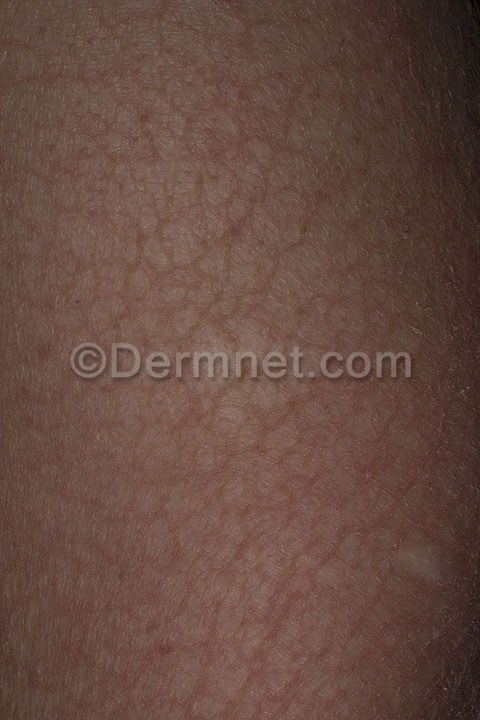
Disease: Atopic Dermatitis Photos